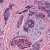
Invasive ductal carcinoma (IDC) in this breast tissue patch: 1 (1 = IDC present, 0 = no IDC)